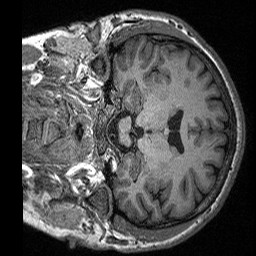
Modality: T1w
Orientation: coronal
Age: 35
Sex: male
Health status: healthy
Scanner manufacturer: siemens
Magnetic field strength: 3 T
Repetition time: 2.3 s
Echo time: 0.00298 s